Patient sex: M
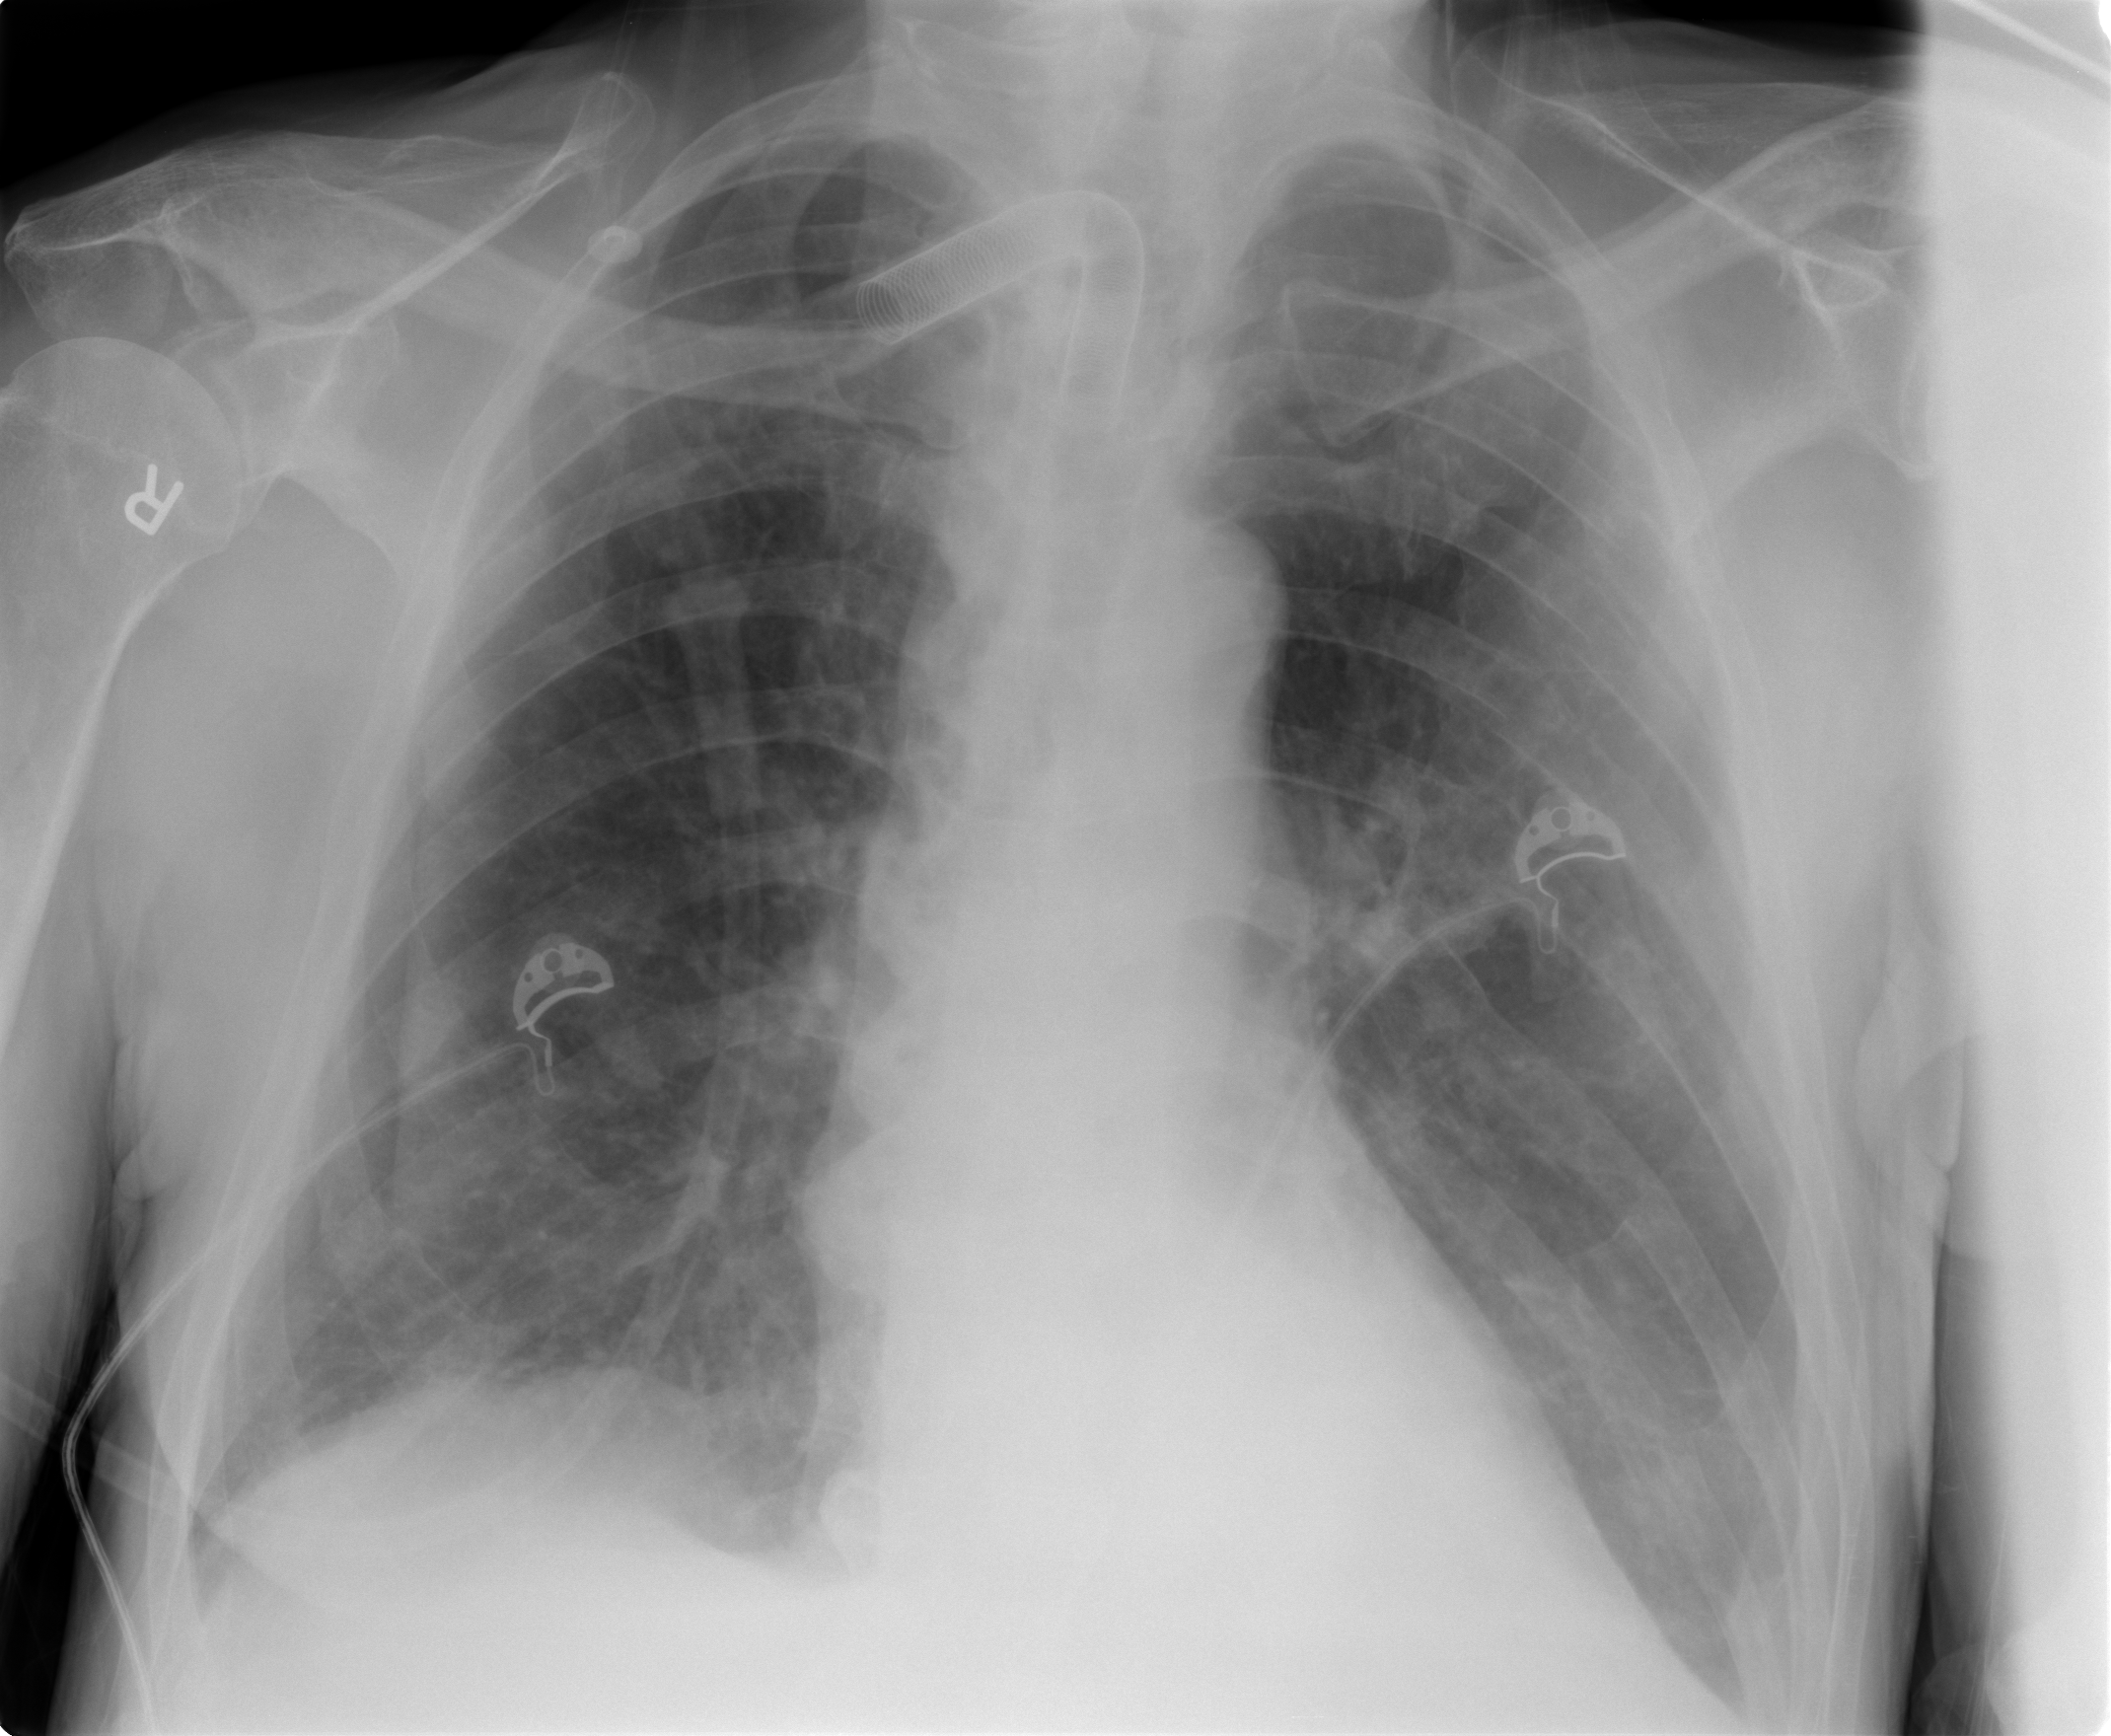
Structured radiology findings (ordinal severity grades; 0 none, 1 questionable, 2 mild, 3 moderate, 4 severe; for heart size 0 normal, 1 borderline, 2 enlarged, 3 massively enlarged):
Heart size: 0
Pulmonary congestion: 2
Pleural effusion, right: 2
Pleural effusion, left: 2
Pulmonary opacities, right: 0
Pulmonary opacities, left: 0
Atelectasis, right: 2
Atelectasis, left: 2